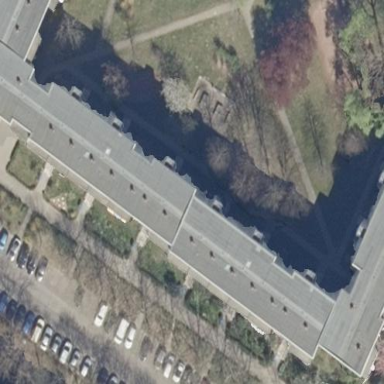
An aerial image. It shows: Apartment building with flat roof.